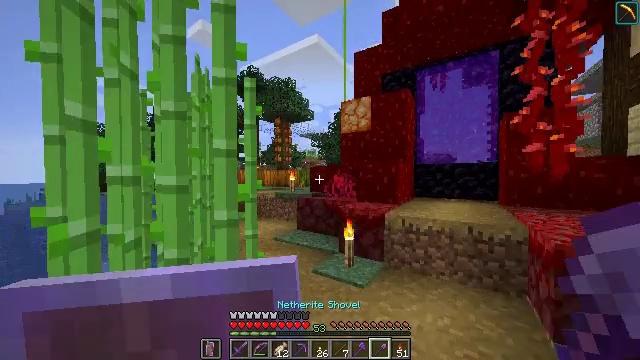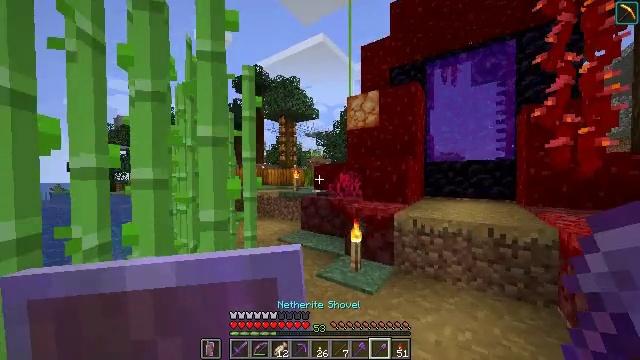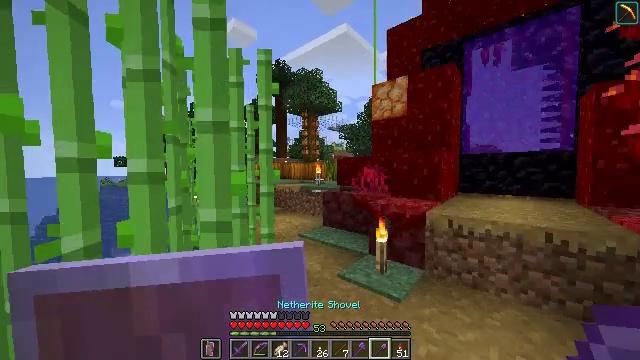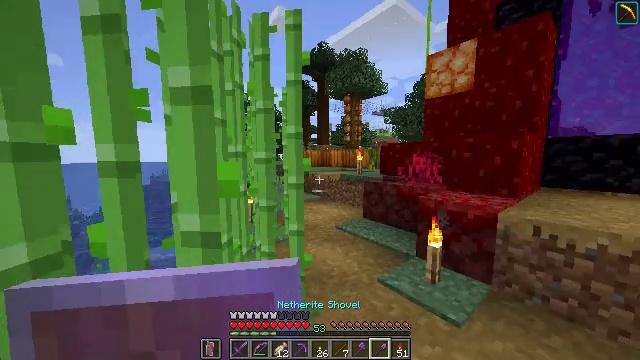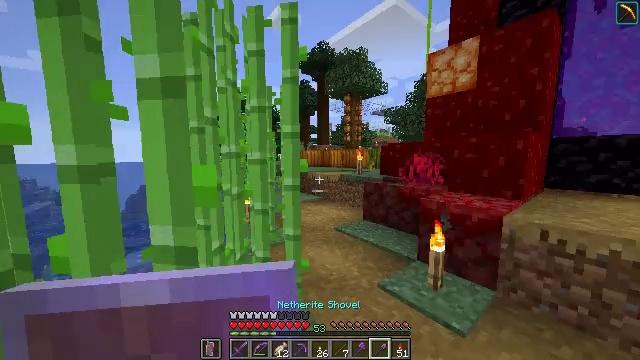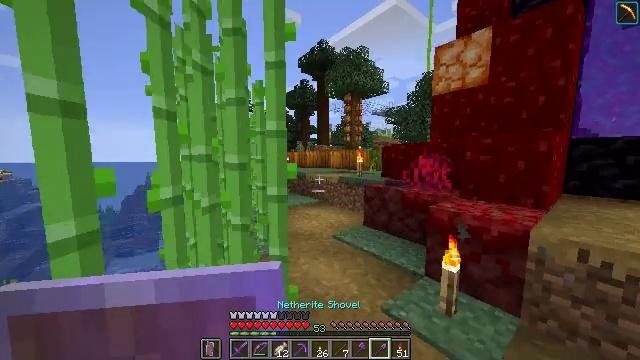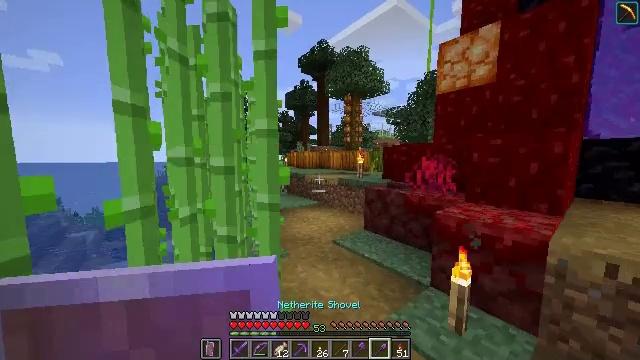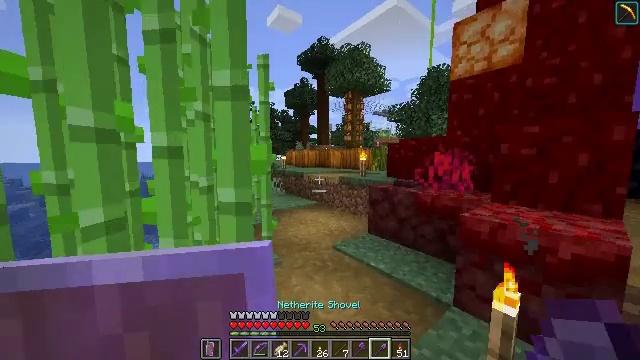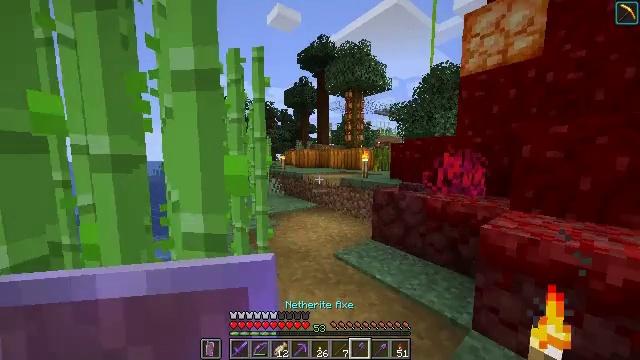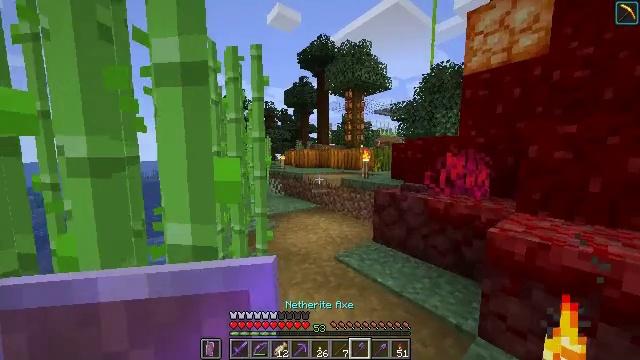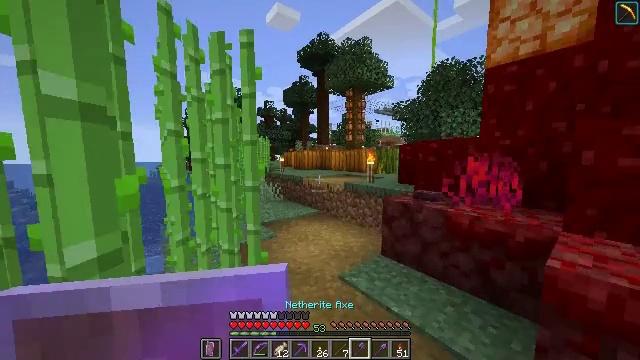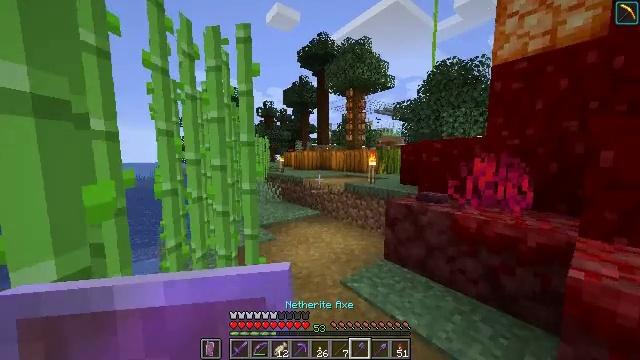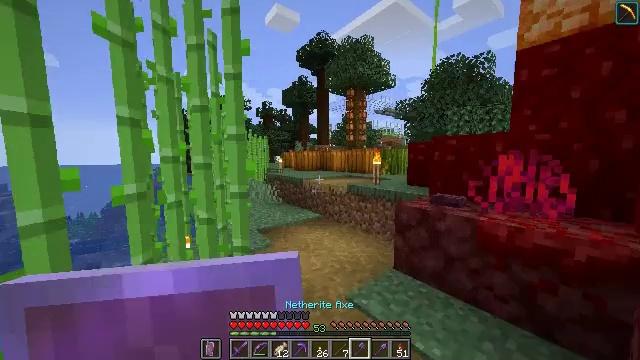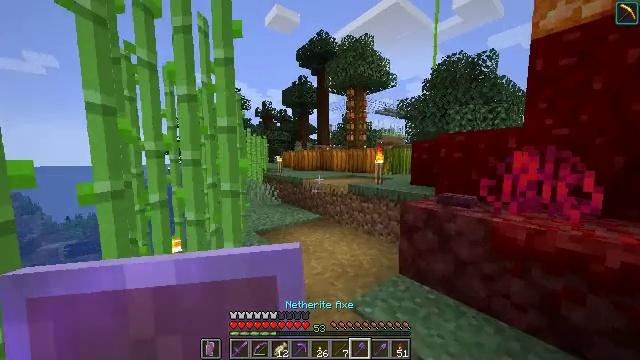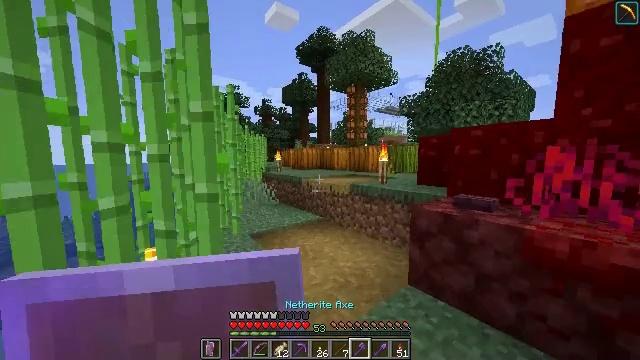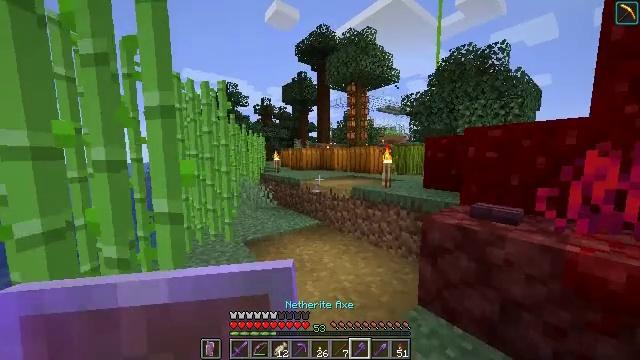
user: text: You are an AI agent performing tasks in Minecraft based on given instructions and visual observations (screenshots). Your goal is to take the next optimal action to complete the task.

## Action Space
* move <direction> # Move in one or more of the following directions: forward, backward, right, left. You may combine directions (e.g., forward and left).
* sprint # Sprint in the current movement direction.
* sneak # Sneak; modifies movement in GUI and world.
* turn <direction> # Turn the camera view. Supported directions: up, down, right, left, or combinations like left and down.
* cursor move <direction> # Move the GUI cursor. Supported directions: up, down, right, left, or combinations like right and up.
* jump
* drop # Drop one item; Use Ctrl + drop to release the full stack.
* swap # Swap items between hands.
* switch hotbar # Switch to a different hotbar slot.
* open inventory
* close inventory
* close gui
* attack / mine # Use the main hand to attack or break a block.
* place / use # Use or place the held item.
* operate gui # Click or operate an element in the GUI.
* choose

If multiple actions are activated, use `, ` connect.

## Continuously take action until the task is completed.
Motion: motion action
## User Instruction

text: Remove and gather vines.
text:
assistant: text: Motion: move forward, sprint, turn left
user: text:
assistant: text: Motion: move forward, sprint, turn left and down
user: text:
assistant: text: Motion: move forward, sprint, turn left and down
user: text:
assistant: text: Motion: move forward, sprint
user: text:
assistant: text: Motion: move forward, sprint
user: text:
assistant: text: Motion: move forward, sprint
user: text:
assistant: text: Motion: move forward, sprint
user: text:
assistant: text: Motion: move forward, sprint
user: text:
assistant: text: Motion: move forward, sprint
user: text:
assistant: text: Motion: move forward, sprint
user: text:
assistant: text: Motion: move forward, sprint
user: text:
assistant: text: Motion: move forward, sprint
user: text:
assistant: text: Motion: move forward, sprint
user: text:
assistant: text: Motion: move forward, sprint
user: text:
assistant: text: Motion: move forward, sprint
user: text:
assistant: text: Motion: move forward, sprint
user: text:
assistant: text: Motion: move forward, sprint
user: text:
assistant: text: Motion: move forward, sprint
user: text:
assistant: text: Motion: move forward, sprint
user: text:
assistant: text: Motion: move forward, sprint
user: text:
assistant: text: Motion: move forward, sprint
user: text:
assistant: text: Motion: move forward, sprint
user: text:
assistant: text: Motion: move forward, sprint
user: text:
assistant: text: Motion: move forward, sprint, turn right
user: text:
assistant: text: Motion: move forward, sprint, turn right and down
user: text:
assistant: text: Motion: move forward, sprint, jump
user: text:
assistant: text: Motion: move forward, sprint, turn right, jump
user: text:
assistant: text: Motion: move forward, sprint, turn right, jump
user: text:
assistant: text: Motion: move forward, sprint, turn right and down, jump
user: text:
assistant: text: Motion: move forward, sprint, jump